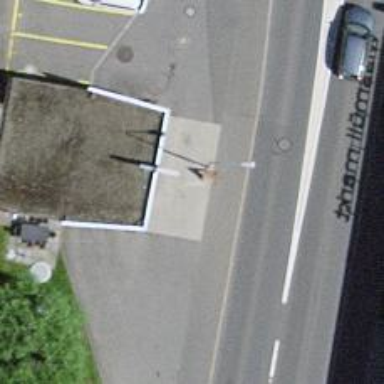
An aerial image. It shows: Fuel station.